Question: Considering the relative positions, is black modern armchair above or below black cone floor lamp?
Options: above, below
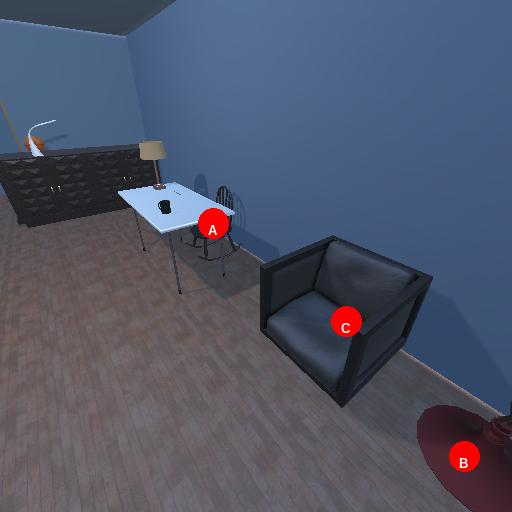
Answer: above